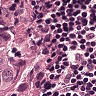
Metastatic tissue present: yes